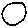
Label: circle